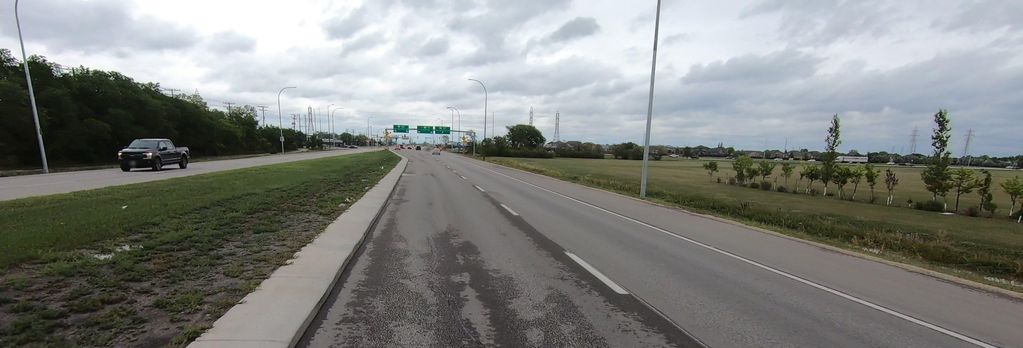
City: winnipeg